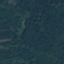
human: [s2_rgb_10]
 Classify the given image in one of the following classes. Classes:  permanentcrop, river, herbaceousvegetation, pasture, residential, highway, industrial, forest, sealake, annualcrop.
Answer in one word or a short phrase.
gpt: Forest